Question: I am trying to change jQuery UI dialog's default styles to something similar to this -

I got it to close changing some CSS in jQuery UI.
'''
.ui-widget {
font-family: Verdana,Arial,sans-serif;
font-size: .8em;
}
.ui-widget-content {
background: #F9F9F9;
border: 1px solid #90d93f;
color: #222222;
}
.ui-dialog {
left: 0;
outline: 0 none;
padding: 0 !important;
position: absolute;
top: 0;
}
#success {
padding: 0;
margin: 0;
}
.ui-dialog .ui-dialog-content {
background: none repeat scroll 0 0 transparent;
border: 0 none;
overflow: auto;
position: relative;
padding: 0 !important;
}
.ui-widget-header {
background: #b0de78;
border: 0;
color: #fff;
font-weight: normal;
}
.ui-dialog .ui-dialog-titlebar {
padding: 0.1em .5em;
position: relative;
font-size: 1em;
}
'''
HTML :
'''
<div id="popup-msg">
<div id="loading">
<h2>Loading...</h2>
<h3>Please wait a few seconds.</h3>
</div>
<div id="success" title="Hurray,">
<p>User table is updated.</p>
</div>
</div>
'''
<URL>
But when I add this style its apply to all my dialogs. Can anybody tell me how can I avoid from this problem.
Thank you.
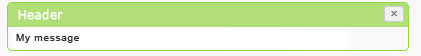
Answer: See <URL>
You can add a class (such as "success-dialog" in my example) to div#success, either directly in your HTML, or in your JavaScript by adding to the dialogClass option, as I've done.
'''
$('#success').dialog({
height: 50,
width: 350,
modal: true,
resizable: true,
dialogClass: 'no-close success-dialog'
});
'''
Then just add the success-dialog class to your CSS rules as appropriate. To indicate an element with two (or more) classes applied to it, just write them all together, with no spaces in between. For example:
'''
.ui-dialog.success-dialog {
font-family: Verdana,Arial,sans-serif;
font-size: .8em;
}
'''